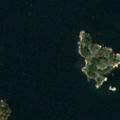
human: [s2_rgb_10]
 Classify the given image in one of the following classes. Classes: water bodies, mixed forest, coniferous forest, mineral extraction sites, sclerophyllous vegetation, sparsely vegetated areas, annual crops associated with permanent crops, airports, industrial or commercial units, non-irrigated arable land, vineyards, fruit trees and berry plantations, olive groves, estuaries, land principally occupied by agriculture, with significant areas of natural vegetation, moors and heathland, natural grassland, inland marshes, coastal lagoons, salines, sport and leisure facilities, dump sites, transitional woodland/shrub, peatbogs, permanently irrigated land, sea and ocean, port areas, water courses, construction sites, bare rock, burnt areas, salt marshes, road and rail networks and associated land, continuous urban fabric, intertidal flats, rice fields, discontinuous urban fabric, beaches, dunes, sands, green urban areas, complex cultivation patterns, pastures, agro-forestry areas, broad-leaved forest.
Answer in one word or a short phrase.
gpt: sea and ocean